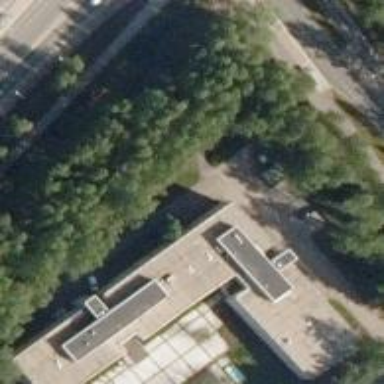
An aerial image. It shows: Office building.